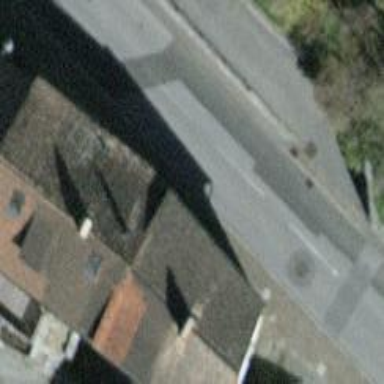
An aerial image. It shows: House with gabled roof and ridge.